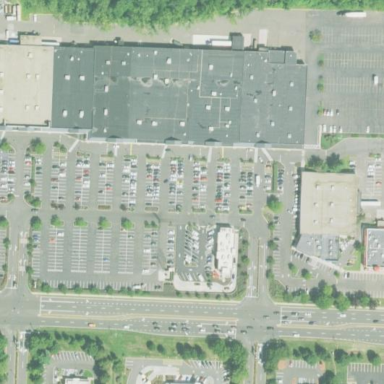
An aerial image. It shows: Retail area.